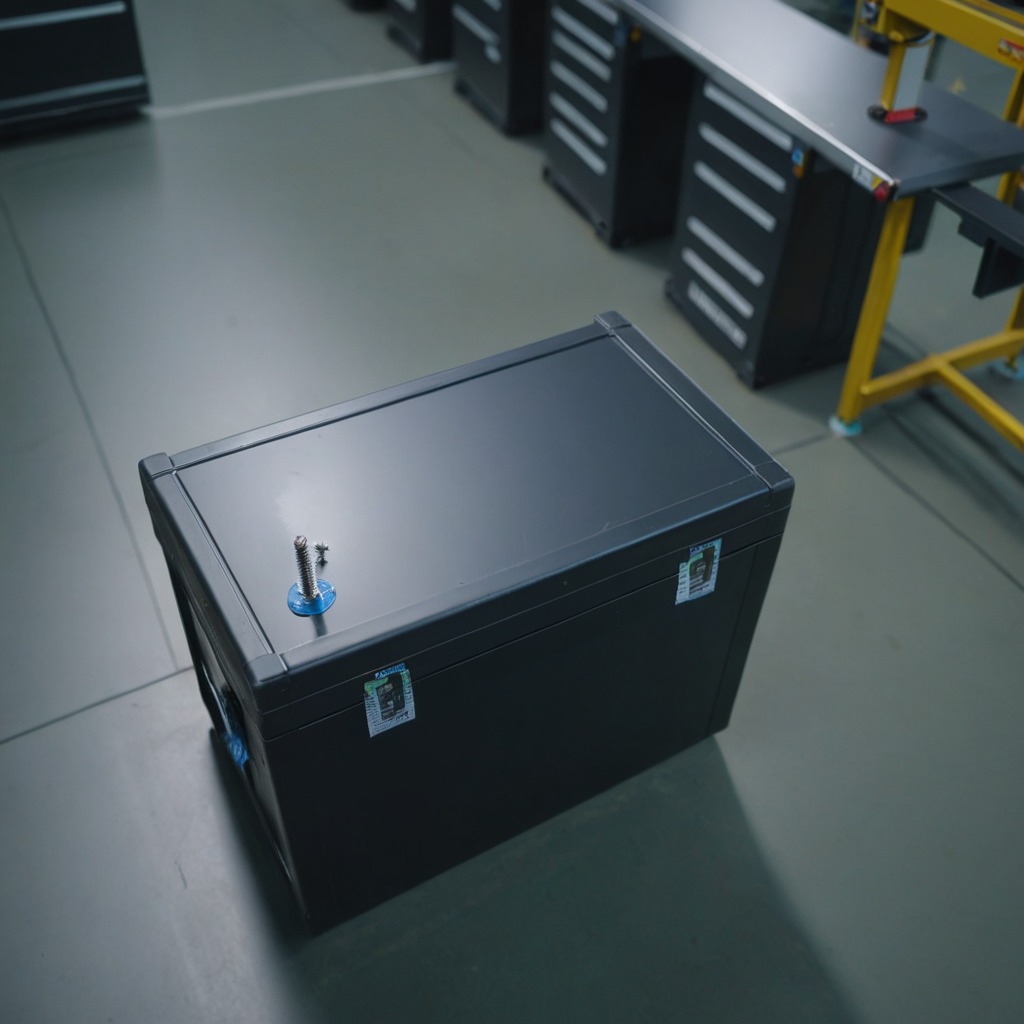
A metal screw lies on the toolbox surface in an airplane hangar workshop 8K.